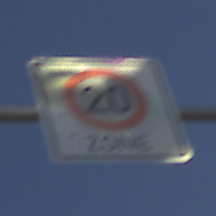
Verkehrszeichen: BeginnZone20
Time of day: SunriseSunset
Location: Outdoor (Nature)
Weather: Clear
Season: NotSpecified
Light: Natural